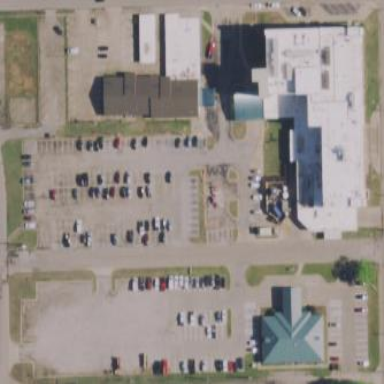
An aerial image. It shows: Healthcare facility identified as hospital.